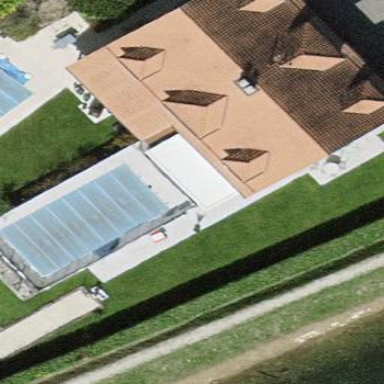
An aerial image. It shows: Swimming pool area designated for leisure and sport.